Field crop: maize
Growth stage: 2
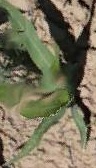
Species: maize